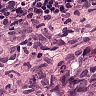
Metastatic tissue present: yes